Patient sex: M
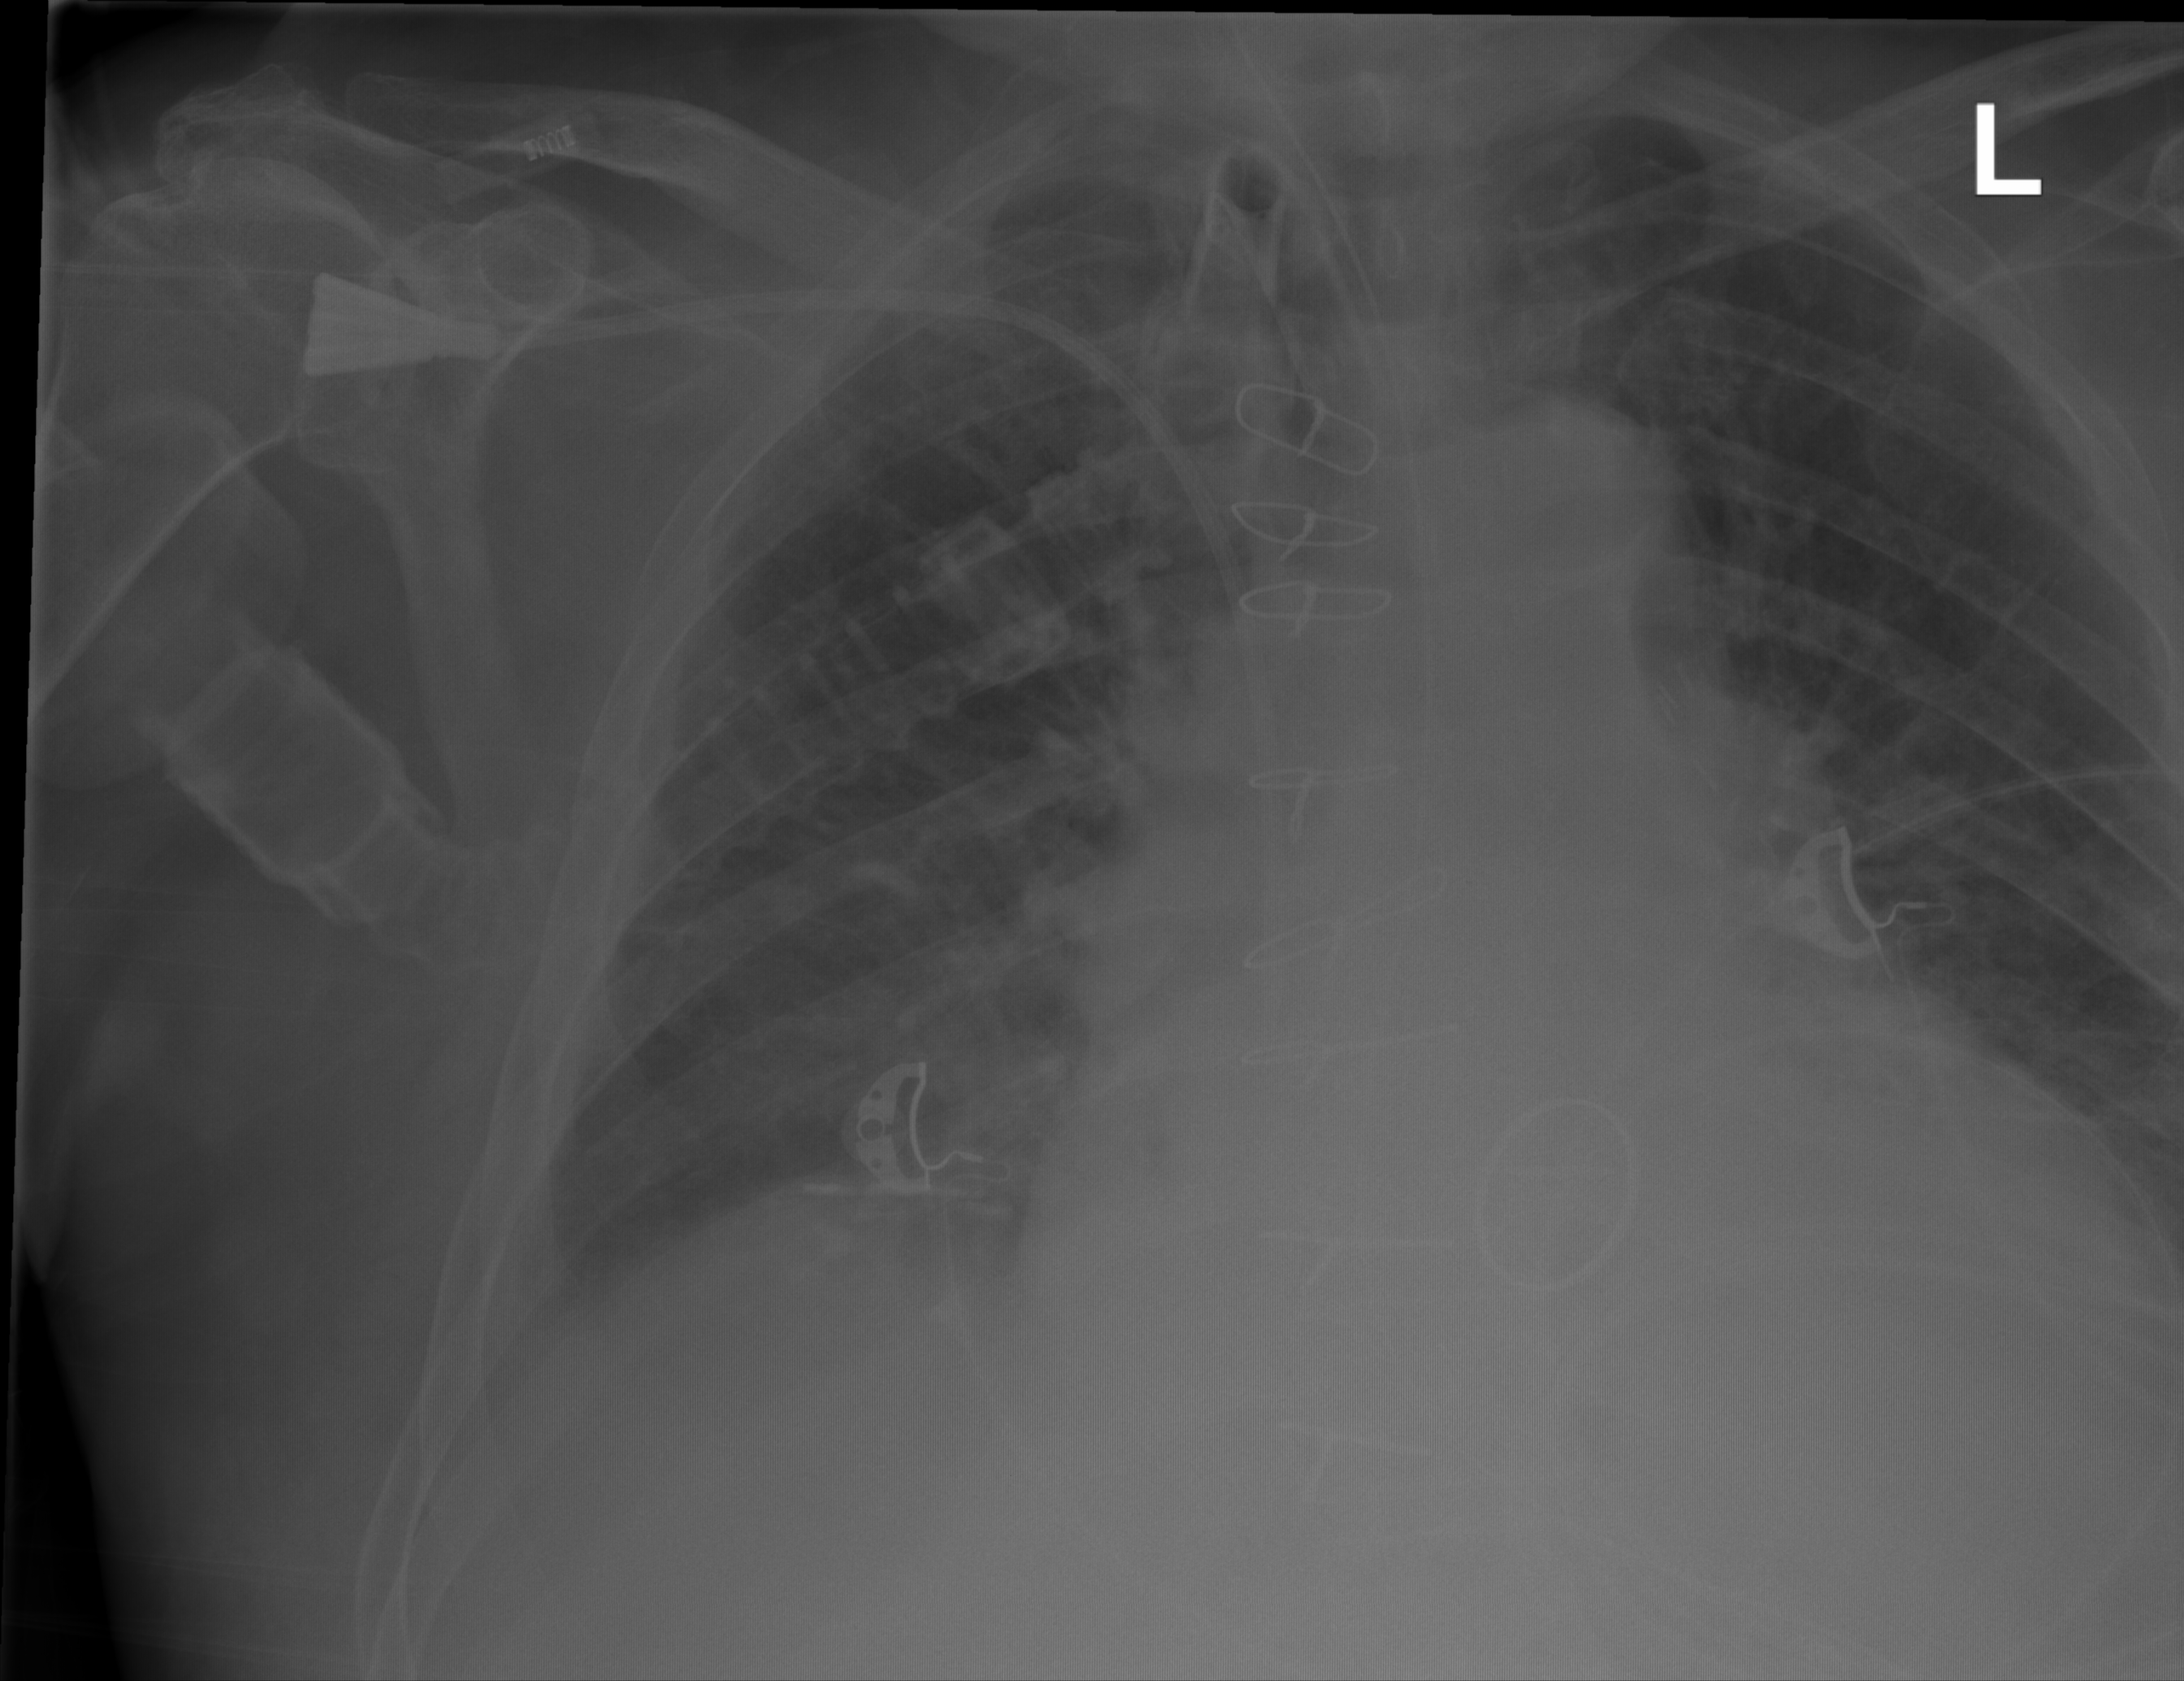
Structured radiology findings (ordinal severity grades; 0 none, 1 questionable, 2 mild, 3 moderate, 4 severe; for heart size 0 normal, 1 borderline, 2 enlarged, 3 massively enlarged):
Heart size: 2
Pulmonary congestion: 1
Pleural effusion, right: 0
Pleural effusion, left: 0
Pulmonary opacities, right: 1
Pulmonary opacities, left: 1
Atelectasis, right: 1
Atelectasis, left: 0